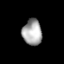
Tissue: lung
Cell type: Endothelial cells
Senescence score: 0.2391
Nuclear area (px): 490
Mean DAPI intensity: 167.696